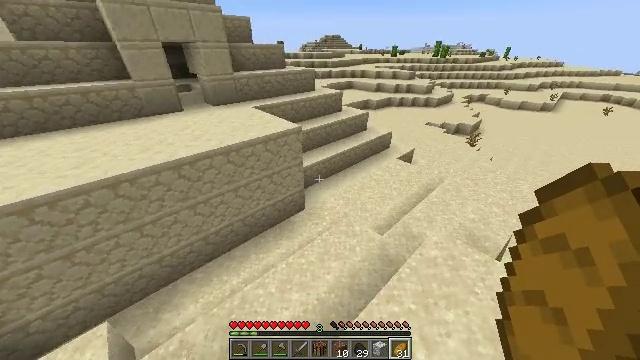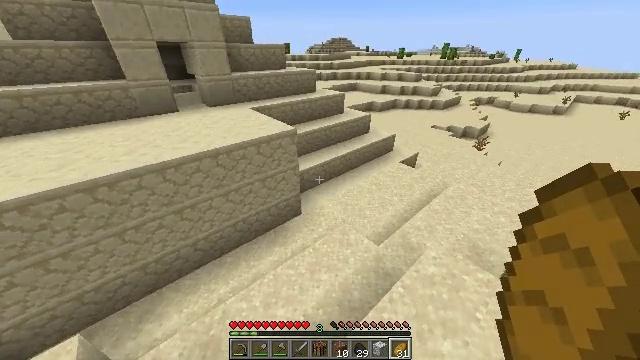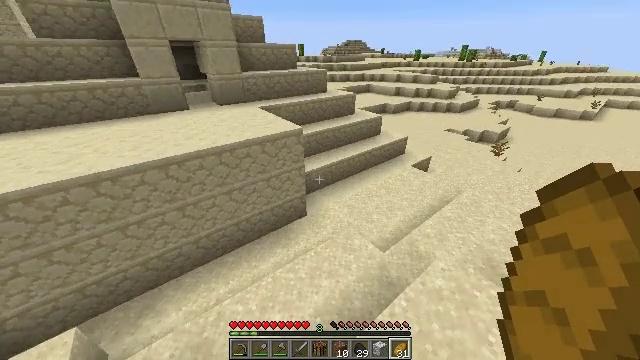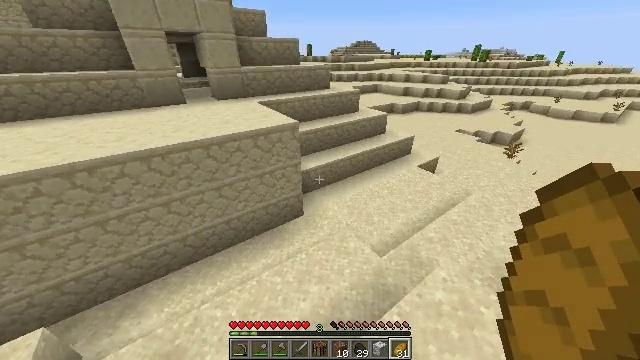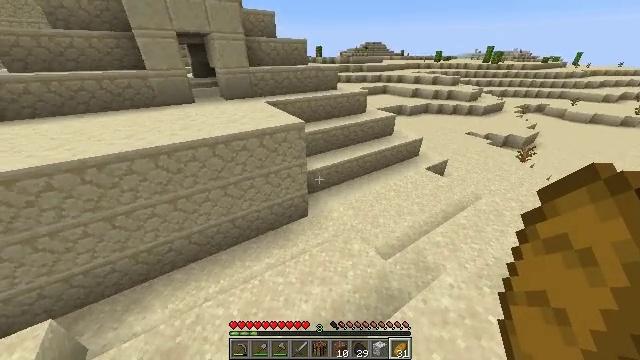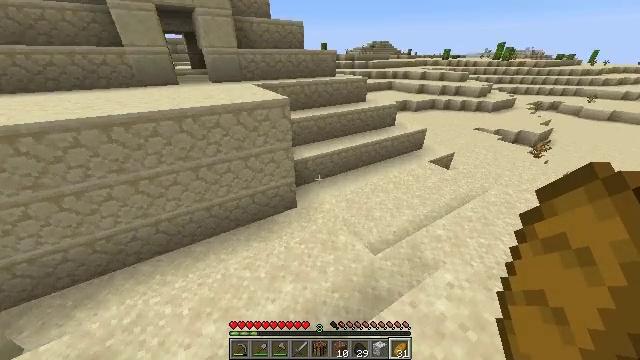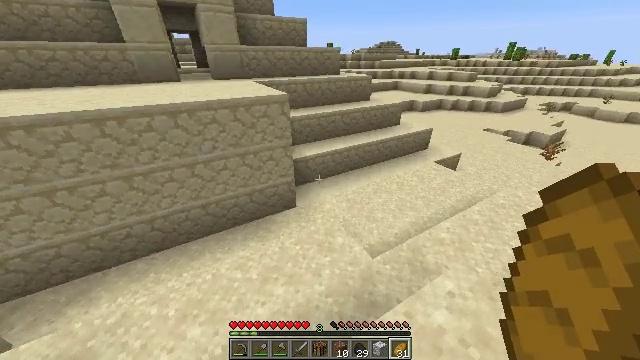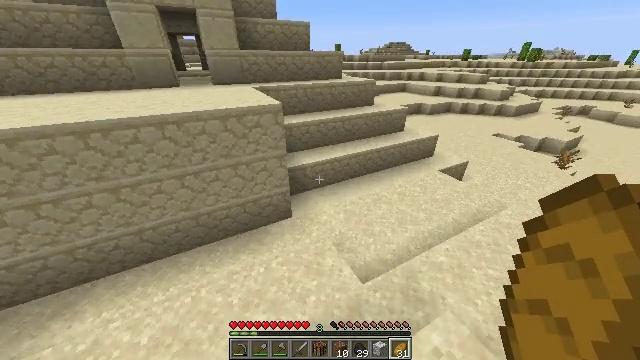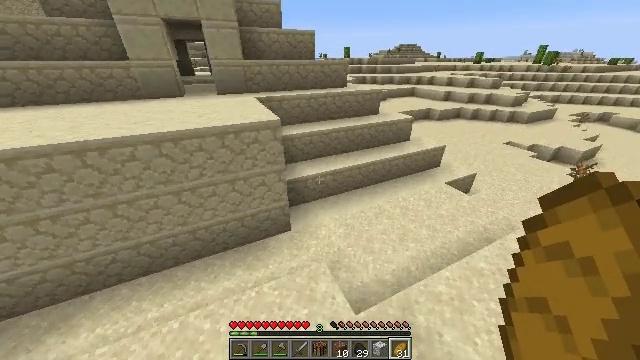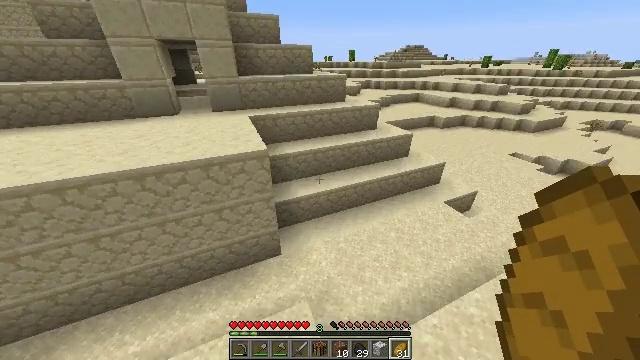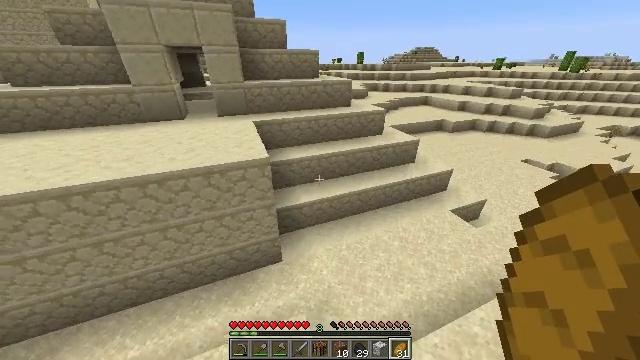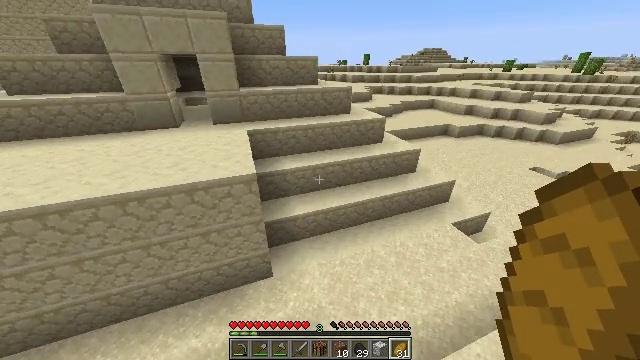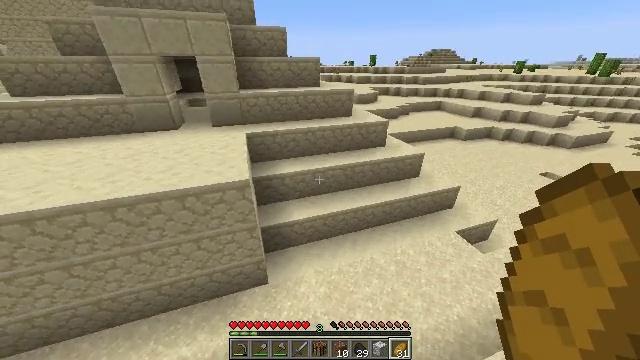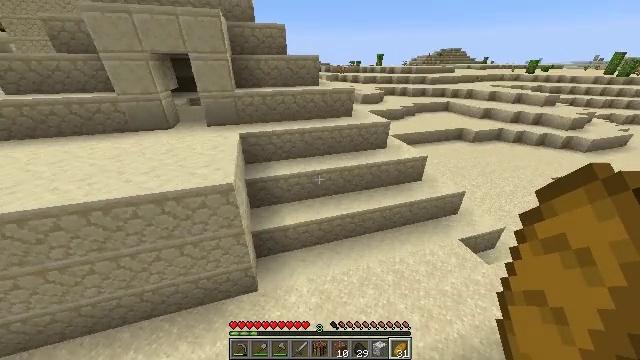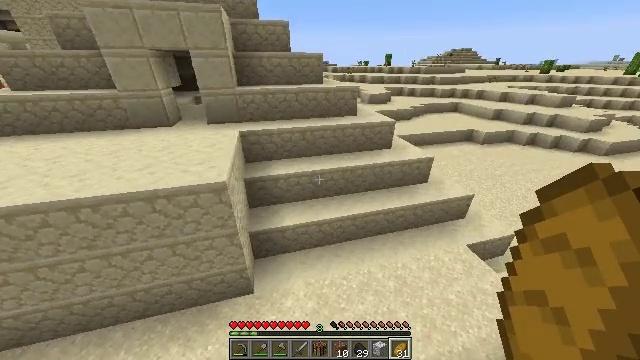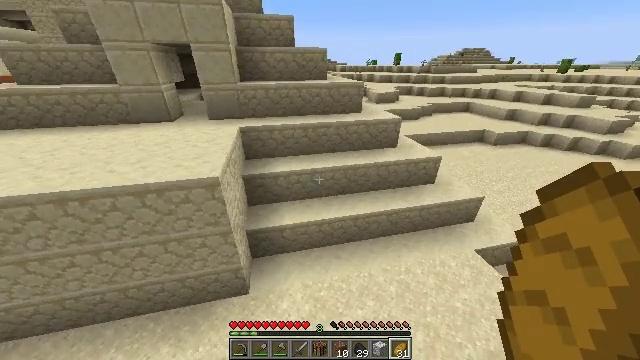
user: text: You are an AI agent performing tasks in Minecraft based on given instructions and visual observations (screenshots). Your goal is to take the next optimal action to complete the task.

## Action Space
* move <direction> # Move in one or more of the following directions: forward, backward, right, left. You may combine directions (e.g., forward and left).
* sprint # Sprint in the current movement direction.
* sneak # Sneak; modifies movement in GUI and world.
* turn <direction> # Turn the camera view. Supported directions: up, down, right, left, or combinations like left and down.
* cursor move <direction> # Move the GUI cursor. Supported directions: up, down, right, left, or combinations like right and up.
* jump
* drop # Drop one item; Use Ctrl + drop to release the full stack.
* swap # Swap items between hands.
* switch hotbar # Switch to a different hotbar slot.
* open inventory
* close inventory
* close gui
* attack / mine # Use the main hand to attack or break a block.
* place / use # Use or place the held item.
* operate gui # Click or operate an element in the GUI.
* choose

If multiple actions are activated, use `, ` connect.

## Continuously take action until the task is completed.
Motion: motion action
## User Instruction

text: Mine the orange terracotta block.
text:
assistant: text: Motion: move forward and move right, sprint, turn left, jump
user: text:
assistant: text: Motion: move forward and move right, sprint, turn left, jump
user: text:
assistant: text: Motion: move forward and move right, sprint, turn left, jump
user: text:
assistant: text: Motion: move forward and move right, sprint, turn left, jump
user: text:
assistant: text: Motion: move forward and move right, sprint, turn left, jump
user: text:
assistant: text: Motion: move forward and move right, sprint, turn left, jump
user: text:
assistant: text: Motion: move forward and move right, sprint, turn left, jump
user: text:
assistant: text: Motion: move forward and move right, sprint, turn left, jump
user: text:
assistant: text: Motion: move forward and move right, sprint, turn left, jump
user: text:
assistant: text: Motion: move forward and move right, sprint, turn left, jump
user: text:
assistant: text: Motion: move forward and move right, sprint, turn left, jump
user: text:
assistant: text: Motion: move forward and move right, sprint, turn left, jump
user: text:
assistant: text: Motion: move forward and move right, sprint, turn left
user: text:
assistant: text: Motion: move forward, sprint, turn left
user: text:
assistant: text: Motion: move forward, sprint, turn left
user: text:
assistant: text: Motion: move forward, sprint, turn left
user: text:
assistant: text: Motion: move forward, sprint, turn left
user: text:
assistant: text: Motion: move forward, sprint, turn left
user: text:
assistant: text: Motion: move forward, sprint, turn left
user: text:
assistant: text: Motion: move forward, sprint, turn left
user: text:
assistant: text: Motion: move forward, sprint, turn left and up
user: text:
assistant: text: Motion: move forward, sprint, turn left and up
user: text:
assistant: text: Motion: move forward, sprint, turn left and up
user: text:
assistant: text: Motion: move forward, sprint, turn left and up
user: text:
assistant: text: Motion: move forward, sprint, turn left and up
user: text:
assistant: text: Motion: move forward, sprint, turn left and up
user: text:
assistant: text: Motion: move forward, sprint, turn left
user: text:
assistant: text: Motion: move forward, sprint, turn left
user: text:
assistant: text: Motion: move forward, sprint, turn left, jump
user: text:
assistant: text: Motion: move forward, sprint, turn left, jump